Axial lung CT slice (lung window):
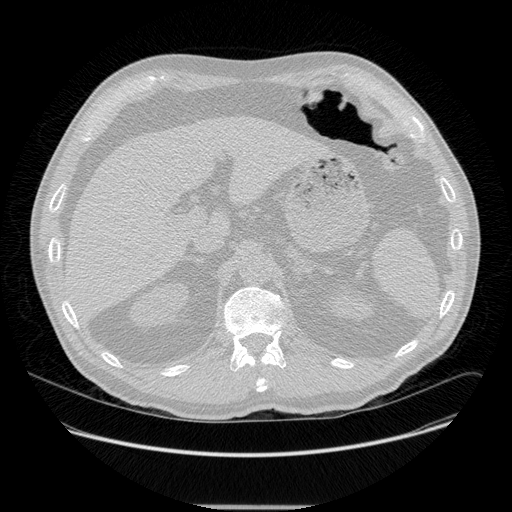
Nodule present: no